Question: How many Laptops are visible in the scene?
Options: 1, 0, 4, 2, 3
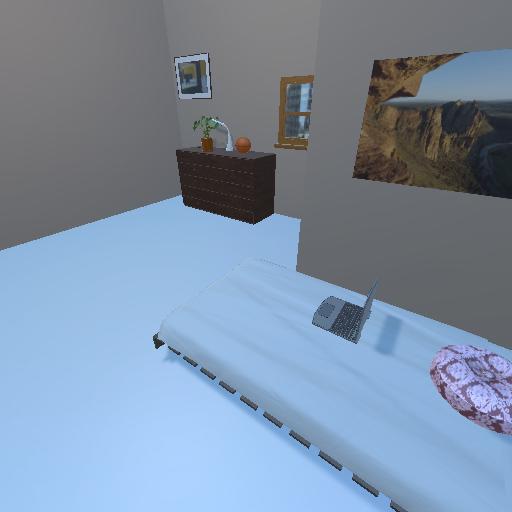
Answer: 1